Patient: sex F, age 76
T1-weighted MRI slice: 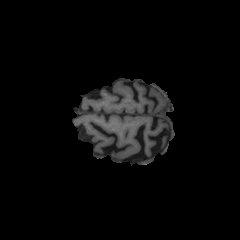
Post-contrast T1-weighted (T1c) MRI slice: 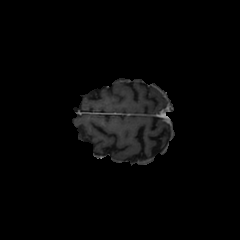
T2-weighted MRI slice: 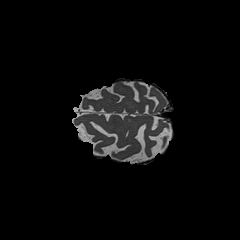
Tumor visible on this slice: no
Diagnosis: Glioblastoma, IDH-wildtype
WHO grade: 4